Question: I'm trying to get a QT Quick TreeView to display data from a QAbstractItemModel.
Here's my QAbstractItemModel class
'''
from PySide2.QtCore import Qt, QAbstractItemModel, QModelIndex
class TreeItem(object):
def __init__(self, data, parent=None):
self.parentItem = parent
self.itemData = data
self.childItems = []
def appendChild(self, item):
self.childItems.append(item)
def child(self, row):
return self.childItems[row]
def childCount(self):
return len(self.childItems)
def columnCount(self):
return len(self.itemData)
def data(self, column):
try:
return self.itemData[column]
except IndexError:
return None
def parent(self):
return self.parentItem
def row(self):
if self.parentItem:
return self.parentItem.childItems.index(self)
return 0
class TreeModel(QAbstractItemModel):
def __init__(self, header, data, parent=None):
super(TreeModel, self).__init__(parent)
self.rootItem = TreeItem(header)
self.setupModelData(data.split('
'), self.rootItem)
def columnCount(self, parent):
if parent.isValid():
return parent.internalPointer().columnCount()
else:
return self.rootItem.columnCount()
def data(self, index, role):
if not index.isValid():
return None
if role != Qt.DisplayRole:
return None
item = index.internalPointer()
return item.data(index.column())
def flags(self, index):
if not index.isValid():
return Qt.NoItemFlags
return Qt.ItemIsEnabled | Qt.ItemIsSelectable
def headerData(self, section, orientation, role):
if orientation == Qt.Horizontal and role == Qt.DisplayRole:
return self.rootItem.data(section)
return None
def index(self, row, column, parent):
if not self.hasIndex(row, column, parent):
return QModelIndex()
if not parent.isValid():
parentItem = self.rootItem
else:
parentItem = parent.internalPointer()
childItem = parentItem.child(row)
if childItem:
return self.createIndex(row, column, childItem)
else:
return QModelIndex()
def parent(self, index):
if not index.isValid():
return QModelIndex()
childItem = index.internalPointer()
parentItem = childItem.parent()
if parentItem == self.rootItem:
return QModelIndex()
return self.createIndex(parentItem.row(), 0, parentItem)
def rowCount(self, parent):
if parent.column() > 0:
return 0
if not parent.isValid():
parentItem = self.rootItem
else:
parentItem = parent.internalPointer()
return parentItem.childCount()
def setupModelData(self, lines, parent):
parents = [parent]
indentations = [0]
number = 0
while number < len(lines):
position = 0
while position < len(lines[number]):
if lines[number][position] != ' ':
break
position += 1
lineData = lines[number][position:].strip()
if lineData:
# Read the column data from the rest of the line.
columnData = [s for s in lineData.split(' ') if s]
if position > indentations[-1]:
# The last child of the current parent is now the new
# parent unless the current parent has no children.
if parents[-1].childCount() > 0:
parents.append(parents[-1].child(parents[-1].childCount() - 1))
indentations.append(position)
else:
while position < indentations[-1] and len(parents) > 0:
parents.pop()
indentations.pop()
# Append a new item to the current parent's list of children.
parents[-1].appendChild(TreeItem(columnData, parents[-1]))
number += 1
'''
This is the part which creates the QuickView():
'''
self.view = QQuickView()
self.view.setResizeMode(QQuickView.SizeRootObjectToView)
data = 'some data here
some more data
and some more'
self.can_signal_model = TreeModel(('One', 'Two', 'Three'), data)
self.view.rootContext().setContextProperty("modelCan", self.can_signal_model)
qml_file = os.path.join(os.path.dirname(__file__), "resources/view.qml")
self.view.setSource(QUrl.fromLocalFile(os.path.abspath(qml_file)))
if self.view.status() == QQuickView.Error:
sys.exit(-1)
self.view.show()
'''
And this is my qml file:
'''
TreeView {
id: treeView
anchors.fill: parent
anchors.margins: 6
anchors.top: parent.top
anchors.horizontalCenter: parent.horizontalCenter
model: modelCan
TableViewColumn {
title: "One"
resizable: true
}
TableViewColumn {
title: "Two"
resizable: true
}
TableViewColumn {
title: "Three"
resizable: true
}
}
'''
I can see that it's created the three rows of test data, but the actual data text isn't there.
image of treeview with rows without data

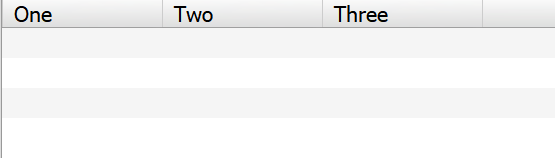
Answer: Most QML views do not support multiple column models, but each column is associated with a role, and that is the case of TreeView.
In this case, simply map the columns of the model to roles, as shown below:
'''
from PySide2 import QtCore, QtGui, QtQuick
class TreeItem(object):
def __init__(self, data=None, parent=None):
self.parentItem = parent
self.itemData = data or []
self.childItems = []
def appendChild(self, item):
self.childItems.append(item)
def child(self, row):
return self.childItems[row]
def childCount(self):
return len(self.childItems)
def columnCount(self):
return len(self.itemData)
def data(self, column):
try:
return self.itemData[column]
except IndexError:
return None
def parent(self):
return self.parentItem
def row(self):
if self.parentItem:
return self.parentItem.childItems.index(self)
return 0
class TreeModel(QtCore.QAbstractItemModel):
def __init__(self, header, data, parent=None):
super(TreeModel, self).__init__(parent)
self.rootItem = TreeItem(header)
self.setupModelData(data.split("
"), self.rootItem)
def columnCount(self, parent):
if parent.isValid():
return parent.internalPointer().columnCount()
else:
return self.rootItem.columnCount()
def roleNames(self):
d = dict()
for i in range(self.rootItem.columnCount()):
d[QtCore.Qt.UserRole + i] = self.rootItem.data(i).encode()
return d
def data(self, index, role):
if not index.isValid():
return None
item = index.internalPointer()
if role == QtCore.Qt.DisplayRole:
return item.data(index.column())
elif role >= QtCore.Qt.UserRole:
return item.data(role - QtCore.Qt.UserRole)
def flags(self, index):
if not index.isValid():
return QtCore.Qt.NoItemFlags
return QtCore.Qt.ItemIsEnabled | QtCore.Qt.ItemIsSelectable
def headerData(self, section, orientation, role):
if orientation == Qt.Horizontal and role == Qt.DisplayRole:
return self.rootItem.data(section)
def index(self, row, column, parent):
if not self.hasIndex(row, column, parent):
return QtCore.QModelIndex()
if not parent.isValid():
parentItem = self.rootItem
else:
parentItem = parent.internalPointer()
childItem = parentItem.child(row)
if childItem:
return self.createIndex(row, column, childItem)
else:
return QtCore.QModelIndex()
def parent(self, index):
if not index.isValid():
return QtCore.QModelIndex()
childItem = index.internalPointer()
parentItem = childItem.parent()
if parentItem == self.rootItem:
return QtCore.QModelIndex()
return self.createIndex(parentItem.row(), 0, parentItem)
def rowCount(self, parent):
if parent.column() > 0:
return 0
if not parent.isValid():
parentItem = self.rootItem
else:
parentItem = parent.internalPointer()
return parentItem.childCount()
def setupModelData(self, lines, parent):
parents = [parent]
indentations = [0]
number = 0
while number < len(lines):
position = 0
while position < len(lines[number]):
if lines[number][position] != " ":
break
position += 1
lineData = lines[number][position:].strip()
if lineData:
# Read the column data from the rest of the line.
columnData = [s for s in lineData.split(" ") if s]
if position > indentations[-1]:
# The last child of the current parent is now the new
# parent unless the current parent has no children.
if parents[-1].childCount() > 0:
parents.append(parents[-1].child(parents[-1].childCount() - 1))
indentations.append(position)
else:
while position < indentations[-1] and len(parents) > 0:
parents.pop()
indentations.pop()
# Append a new item to the current parent's list of children.
parents[-1].appendChild(TreeItem(columnData, parents[-1]))
number += 1
def main():
import os
import sys
app = QtGui.QGuiApplication(sys.argv)
view = QtQuick.QQuickView(resizeMode=QtQuick.QQuickView.SizeRootObjectToView)
data = "some data here
some more data
and some more"
can_signal_model = TreeModel(("One", "Two", "Three"), data)
view.rootContext().setContextProperty("modelCan", can_signal_model)
qml_file = os.path.join(os.path.dirname(__file__), "resources/view.qml")
view.setSource(QtCore.QUrl.fromLocalFile(os.path.abspath(qml_file)))
if view.status() == QtQuick.QQuickView.Error:
sys.exit(-1)
view.show()
view.resize(640, 480)
sys.exit(app.exec_())
if __name__ == "__main__":
main()
'''
'''
// ...
TableViewColumn {
title: "One"
role: "One"
resizable: true
}
TableViewColumn {
title: "Two"
role: "Two"
resizable: true
}
TableViewColumn {
title: "Three"
role: "Three"
resizable: true
}
// ...
'''
<URL>